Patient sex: M
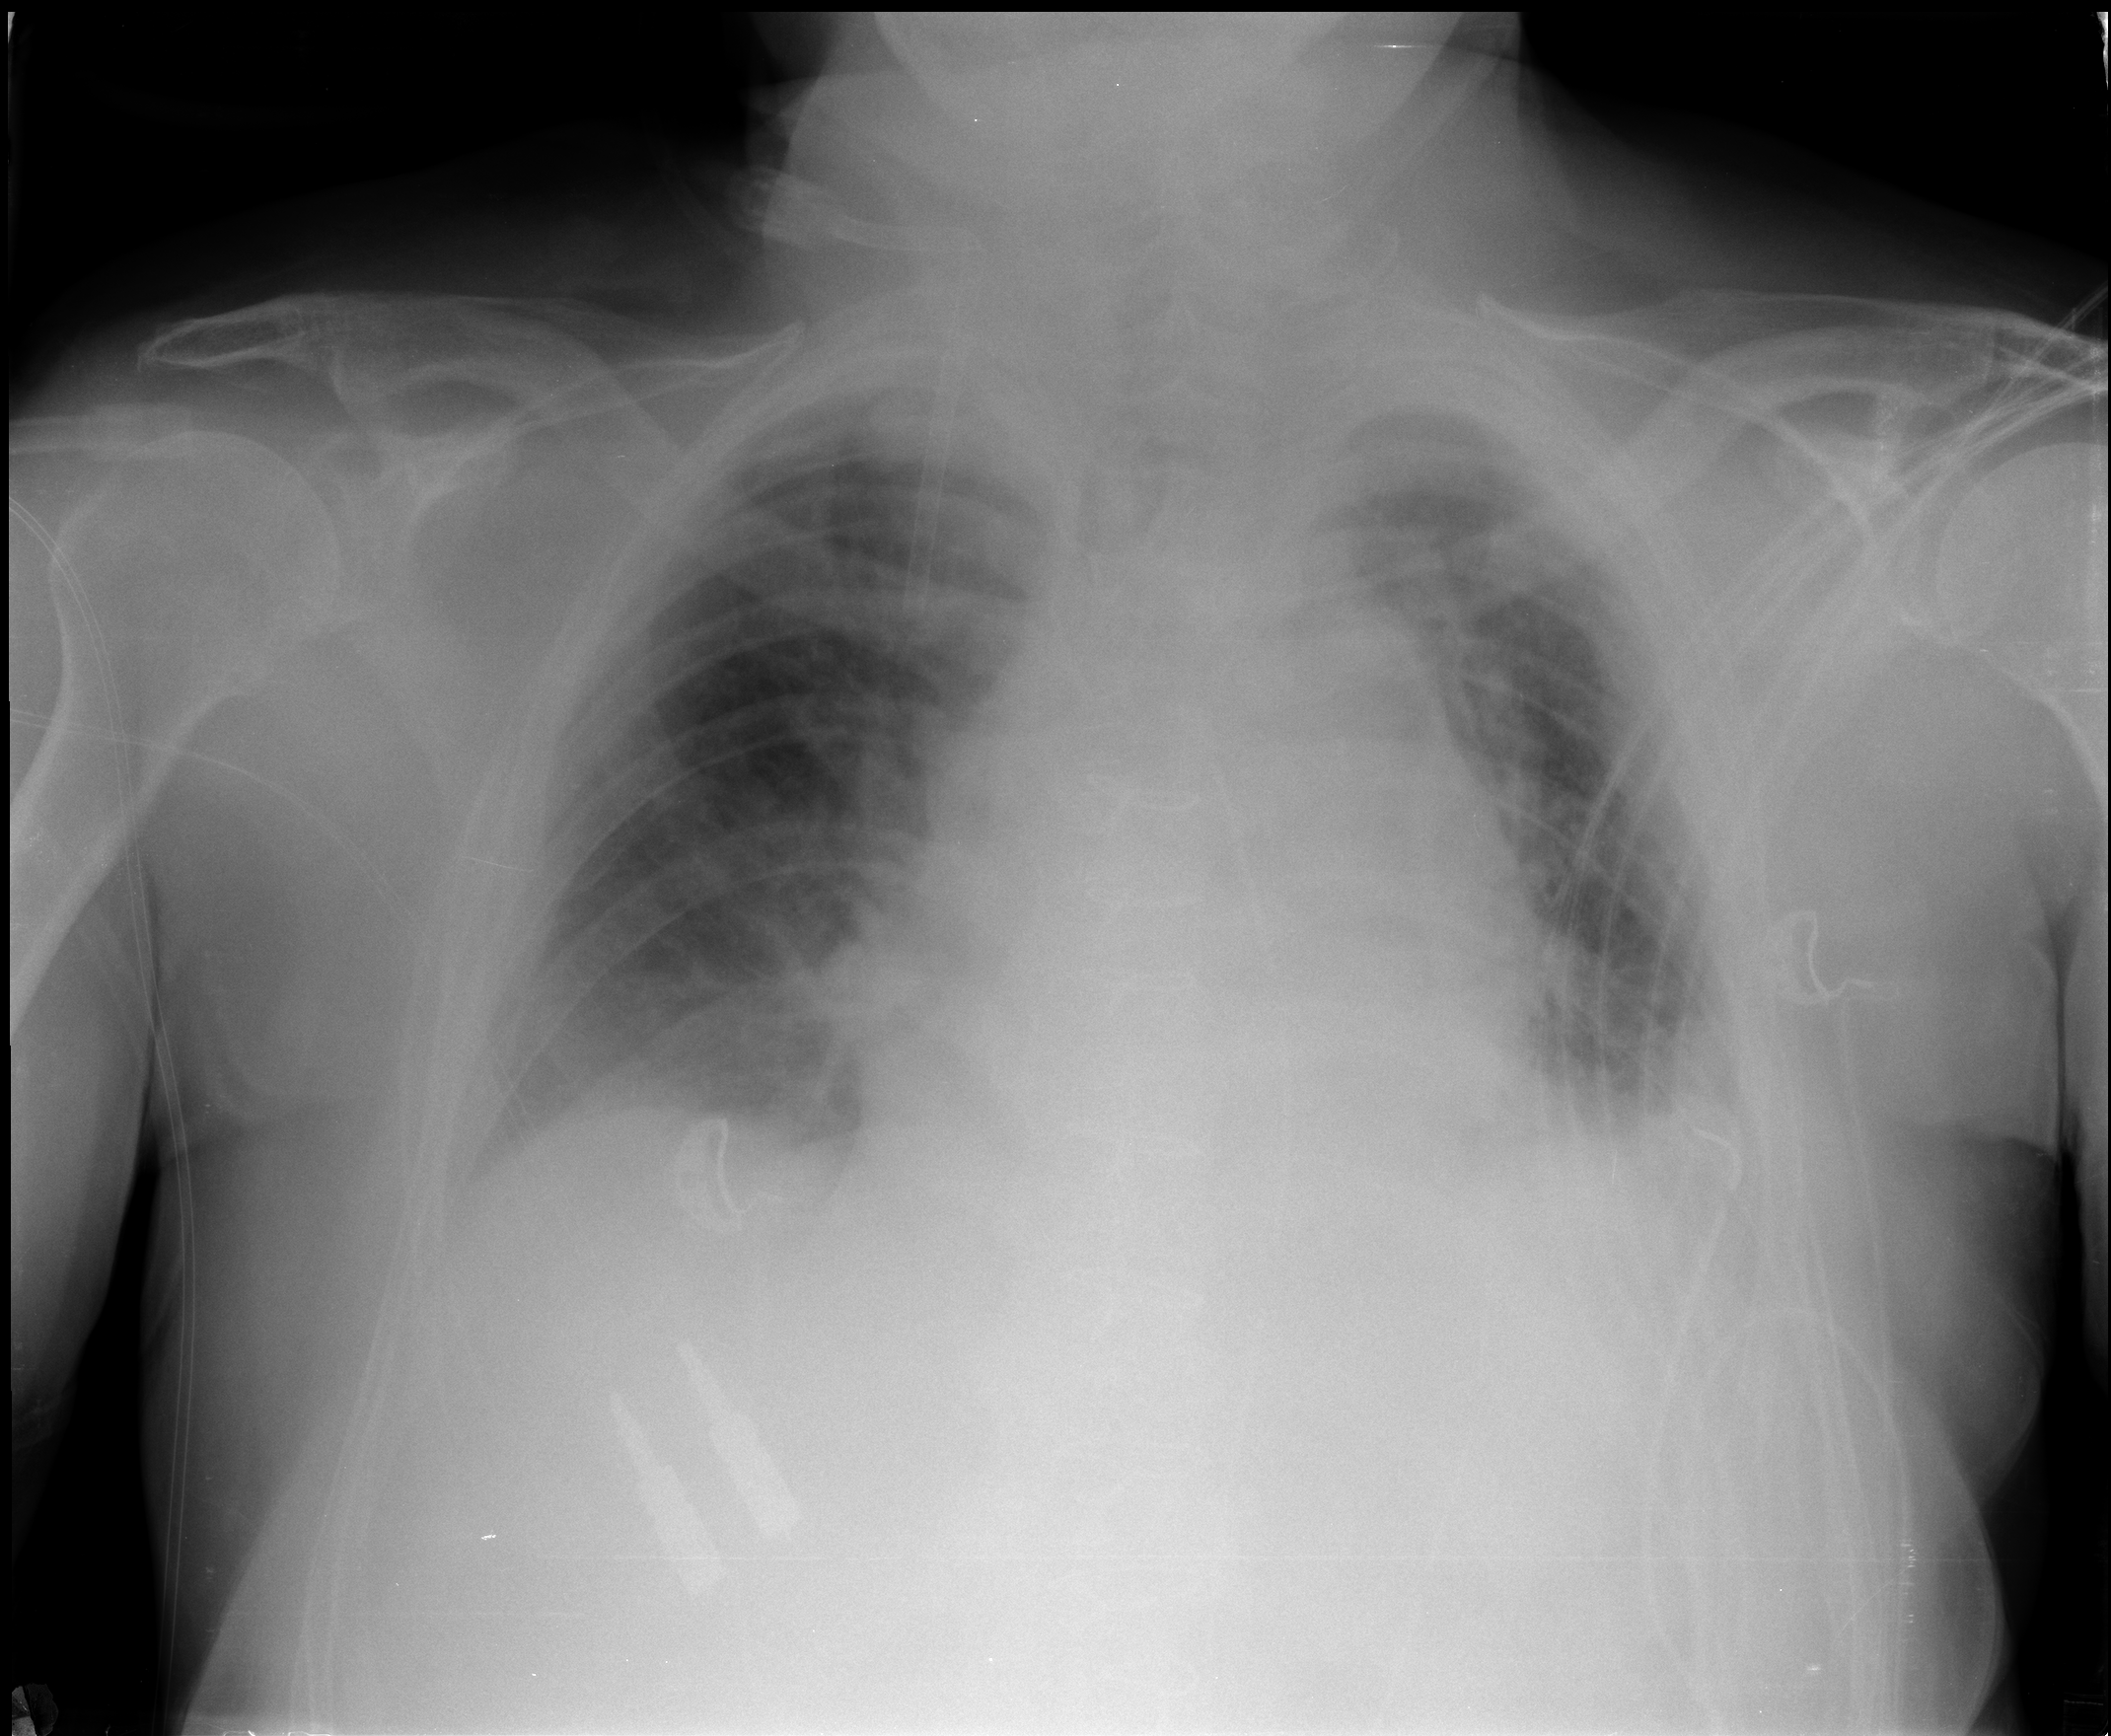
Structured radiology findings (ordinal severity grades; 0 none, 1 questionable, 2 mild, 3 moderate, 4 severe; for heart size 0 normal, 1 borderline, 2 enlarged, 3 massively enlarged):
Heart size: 2
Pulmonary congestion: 2
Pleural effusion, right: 2
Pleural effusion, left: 2
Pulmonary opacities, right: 0
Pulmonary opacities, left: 0
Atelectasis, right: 0
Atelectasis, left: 2